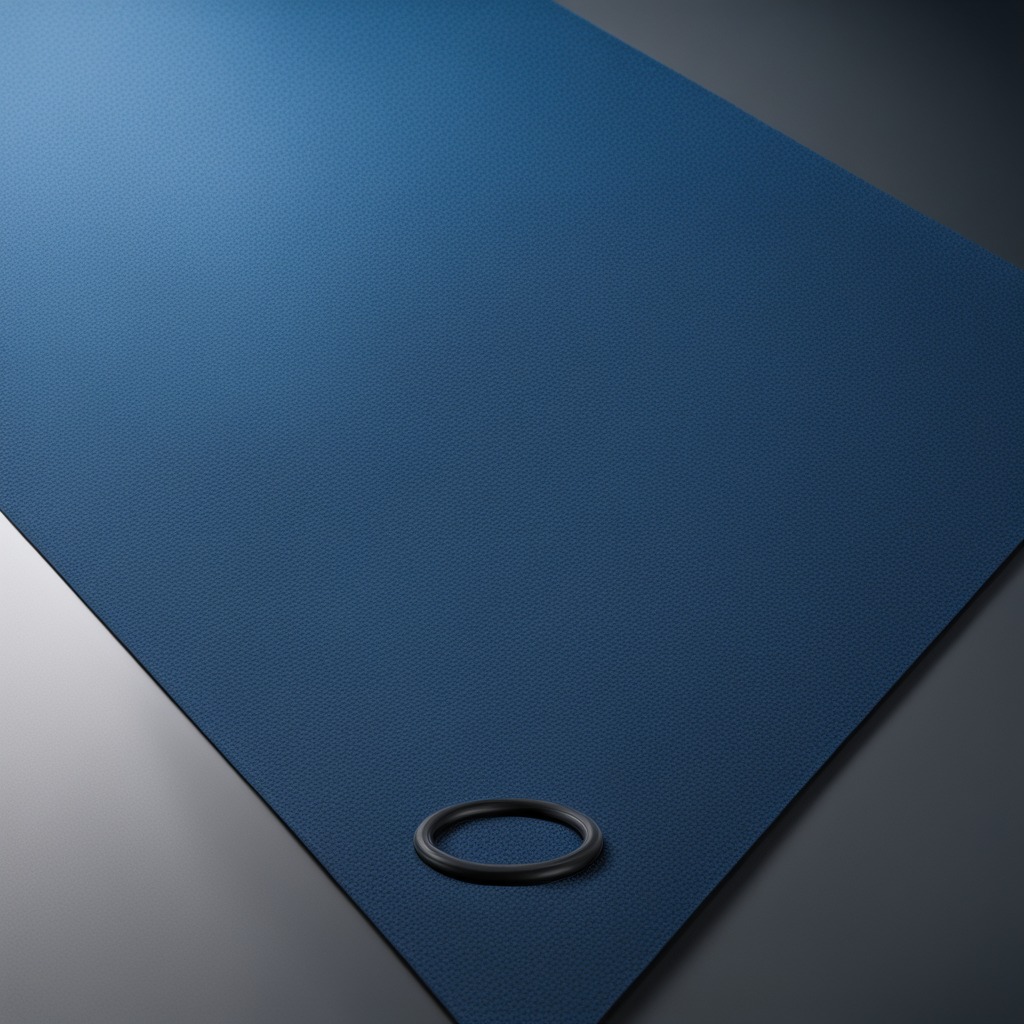
A rubber O-ring lies on the tabletop.